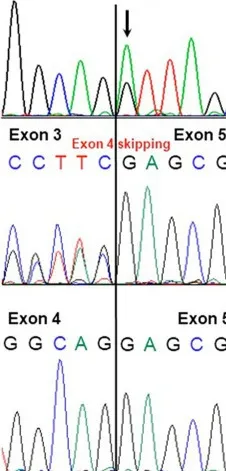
Molecular findings in the investigated pedigree. (B) Gel agarose showing RT-PCR products encompassing exons 1 and 6, obtained by blood extracted cDNA showing, besides the wild-type band, a smaller fragment compatible the skipping of part of the ATP2A1 transcript in the affected siblings and their mother ("mw" indicates the molecular weight).
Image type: chart (chart)